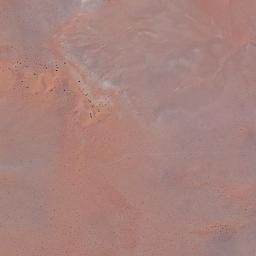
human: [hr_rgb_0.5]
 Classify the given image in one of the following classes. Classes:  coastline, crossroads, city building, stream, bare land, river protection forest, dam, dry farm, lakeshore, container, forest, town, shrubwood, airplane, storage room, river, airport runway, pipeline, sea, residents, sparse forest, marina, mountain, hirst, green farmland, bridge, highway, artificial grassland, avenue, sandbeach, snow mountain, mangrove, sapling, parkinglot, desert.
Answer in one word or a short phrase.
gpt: desert